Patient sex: M
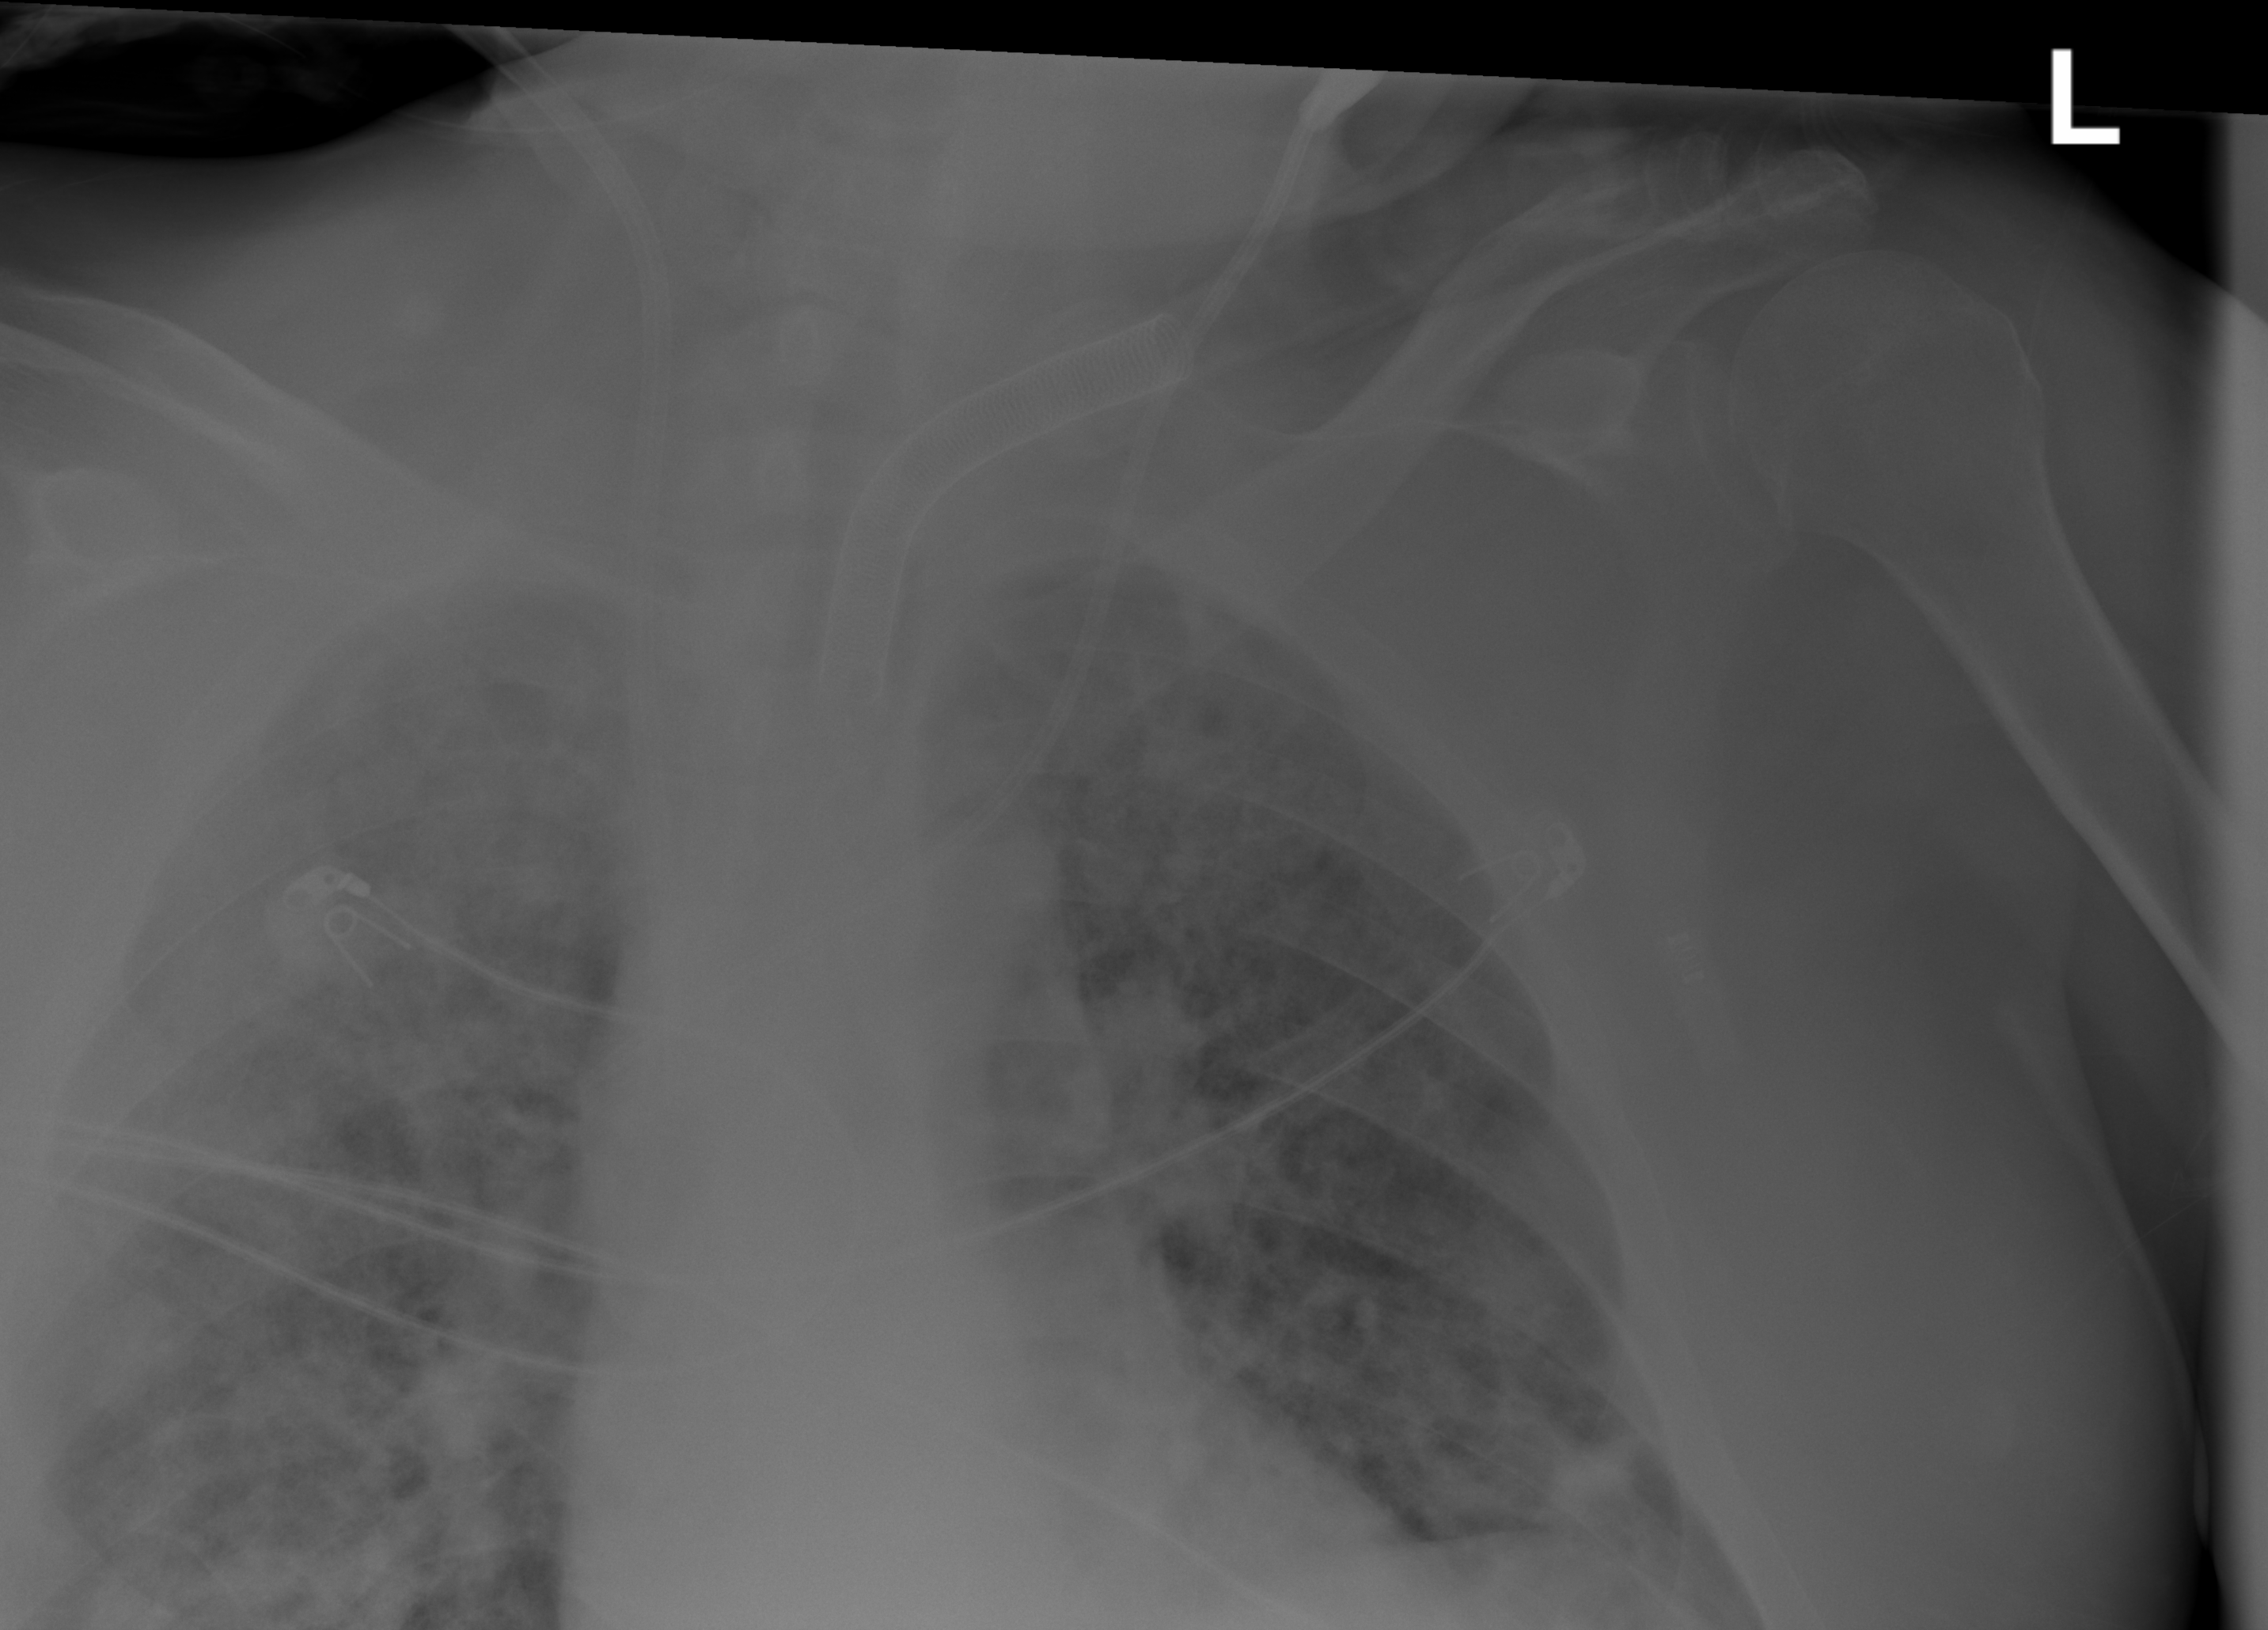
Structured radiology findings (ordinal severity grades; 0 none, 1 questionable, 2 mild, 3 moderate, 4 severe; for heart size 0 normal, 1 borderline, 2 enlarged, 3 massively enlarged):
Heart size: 2
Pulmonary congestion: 0
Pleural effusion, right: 0
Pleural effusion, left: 0
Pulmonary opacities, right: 3
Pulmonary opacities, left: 3
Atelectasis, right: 2
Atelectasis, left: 2